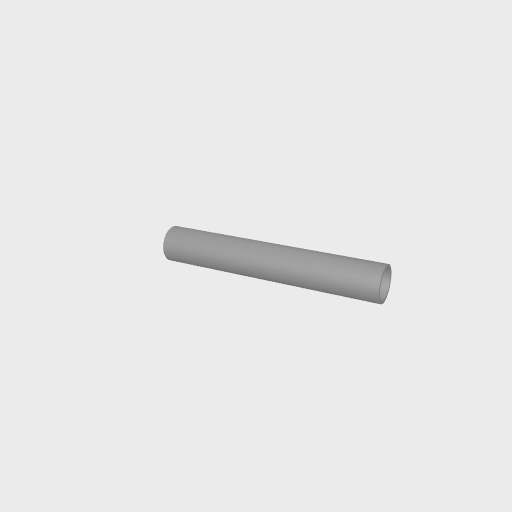
Part: AluminumTube27ID32OD200